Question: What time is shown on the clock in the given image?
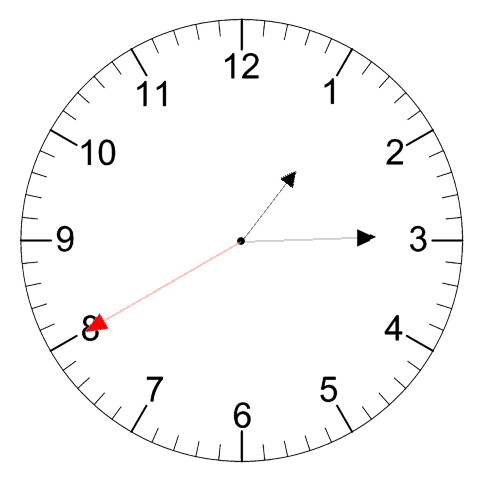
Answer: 01:14:40